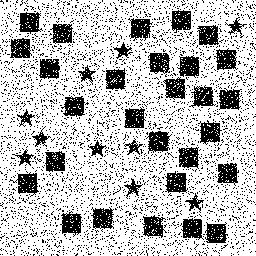
Squares: 28
Triangles: 0
Stars: 10
Total shapes: 38